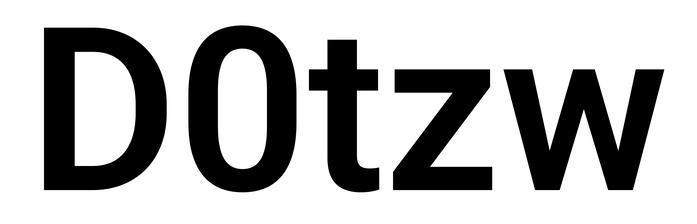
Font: Roboto_SemiBold